Question: Hey in trying to submit my app to iTunes.
It passes the validation, but when i submit it's showing an error:
'''
an error occurred uploading to the iTunes store
'''

What can i do?
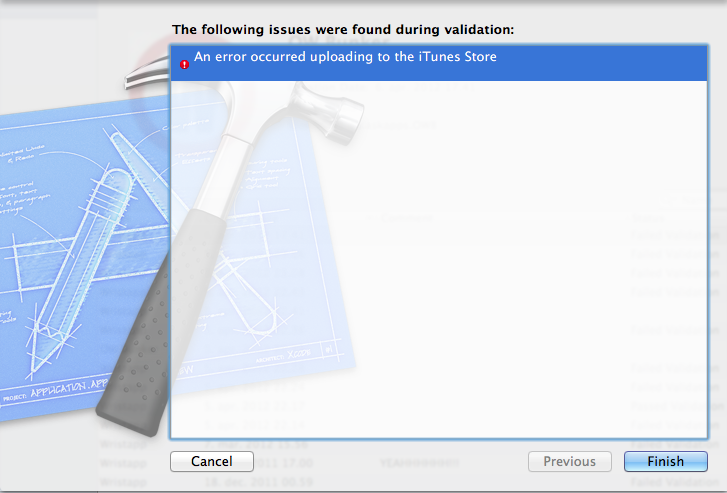
Answer: There are a few things you can try:
First, take a look at this answer: <URL>
Second, try using the Application Loader instead of XCode to submit the app